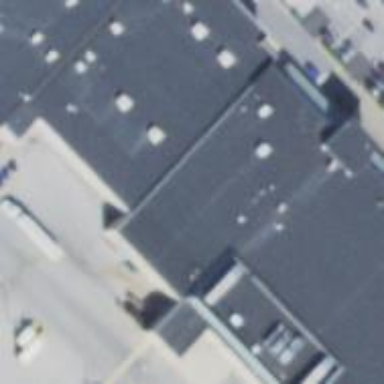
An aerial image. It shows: Supermarket located in building.